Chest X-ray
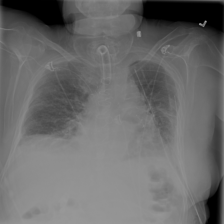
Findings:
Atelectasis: positive
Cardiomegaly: negative
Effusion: negative
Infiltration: negative
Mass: negative
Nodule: negative
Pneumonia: negative
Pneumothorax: negative
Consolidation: negative
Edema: negative
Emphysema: negative
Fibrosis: negative
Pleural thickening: negative
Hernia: negative